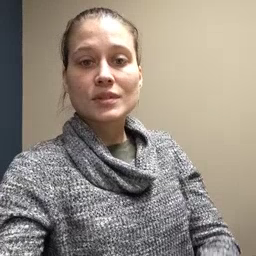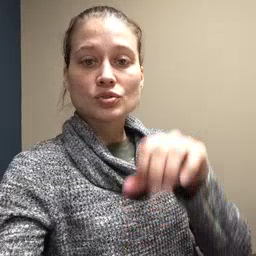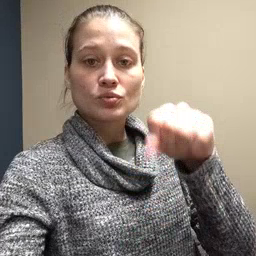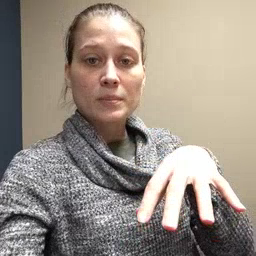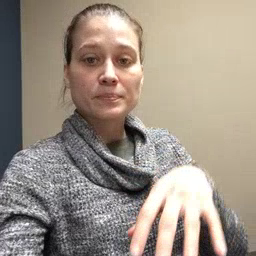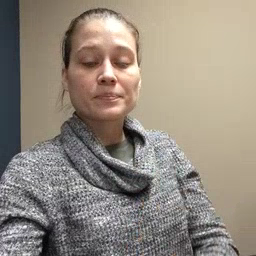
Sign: drop